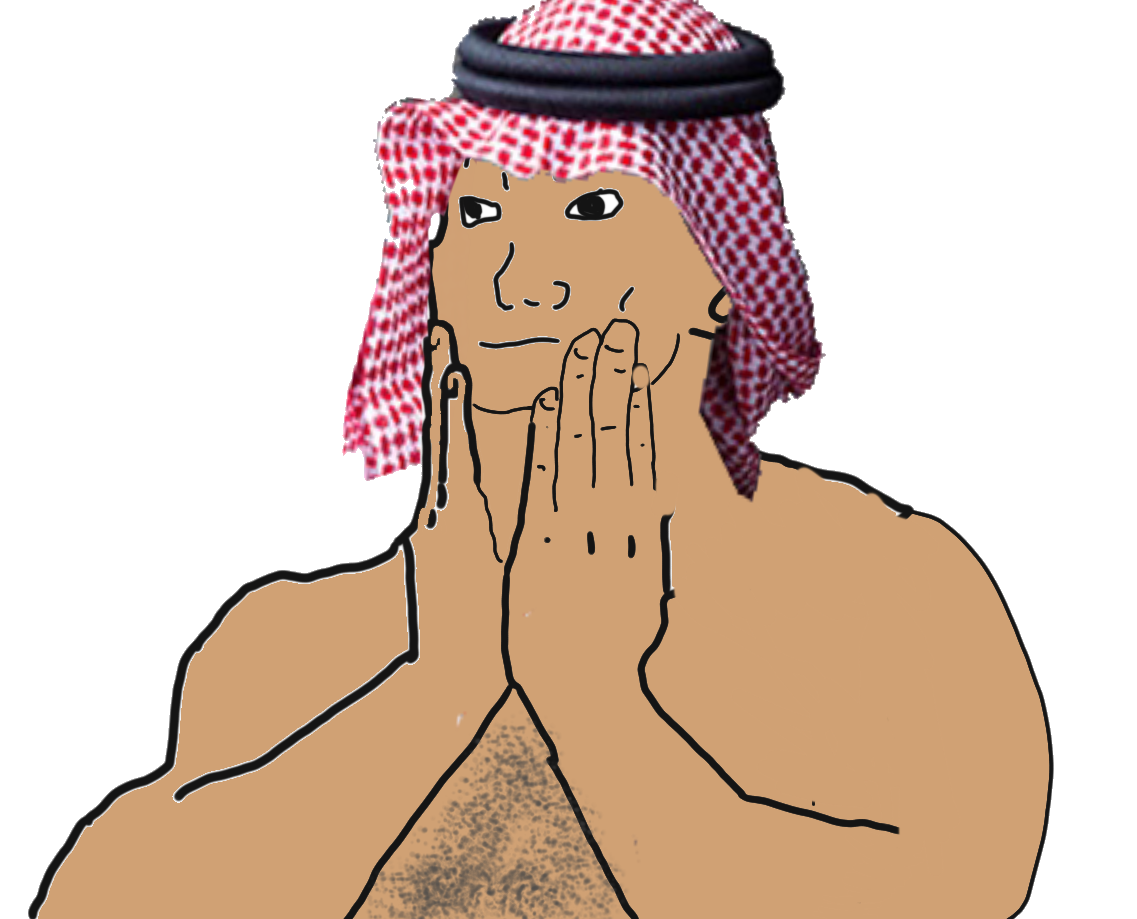
Label: 5_Feels_Good